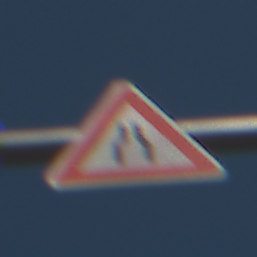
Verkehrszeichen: VerengteFahrbahn
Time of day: Midday
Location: Outdoor (Urban)
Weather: Clear
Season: NotSpecified
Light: Natural